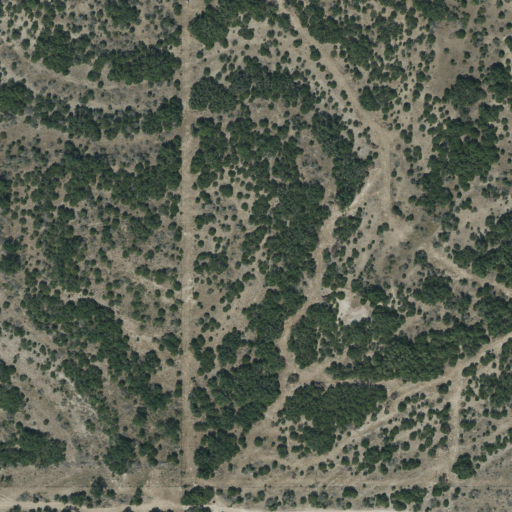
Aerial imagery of mountain in Texas named Joes Point containing only shrub